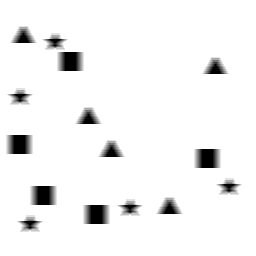
Squares: 5
Triangles: 5
Stars: 5
Total shapes: 15